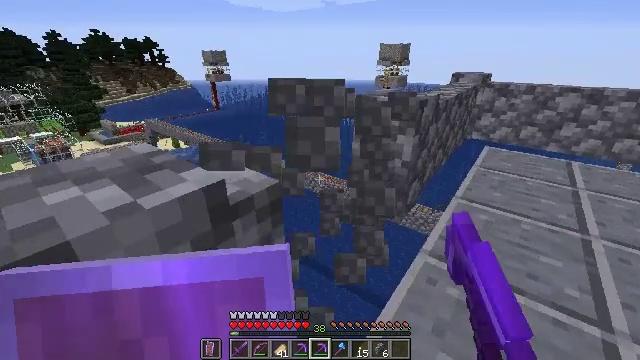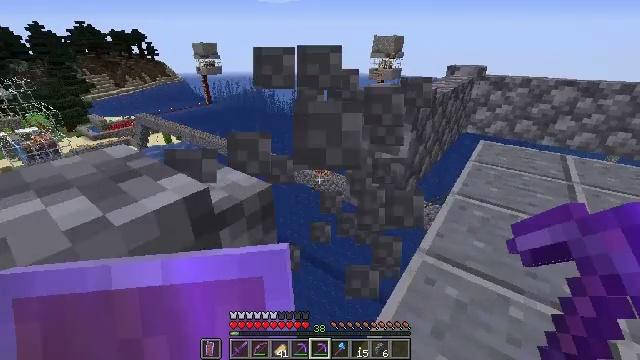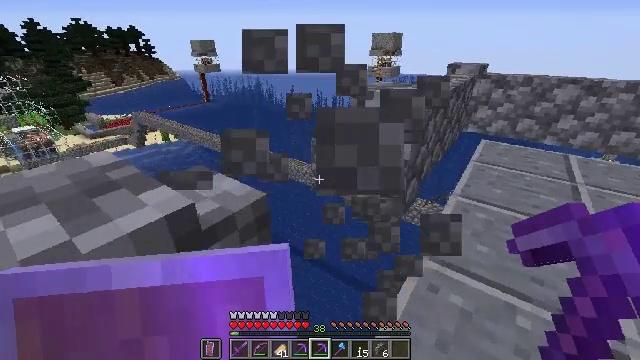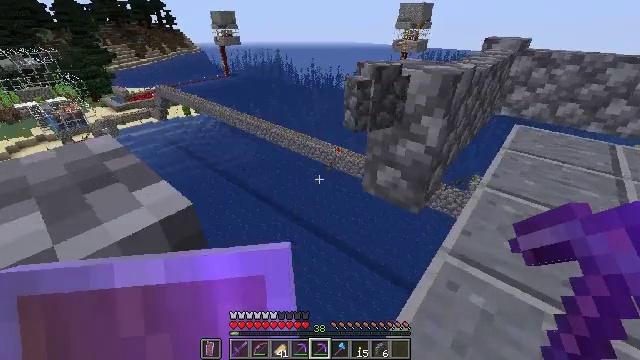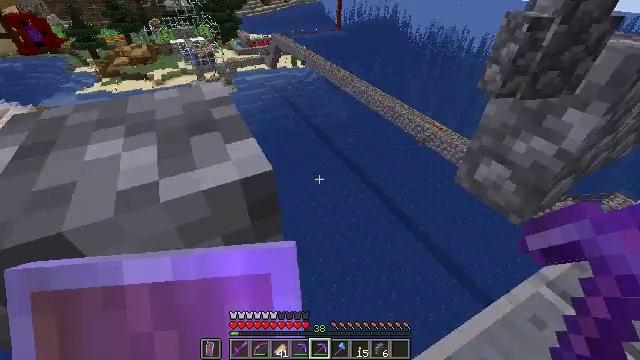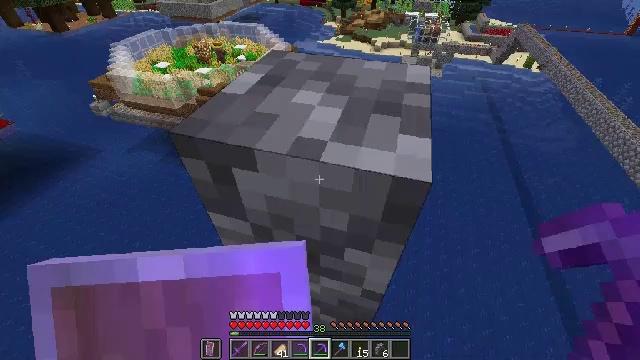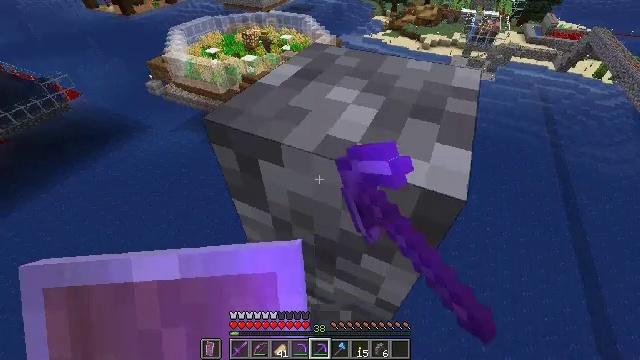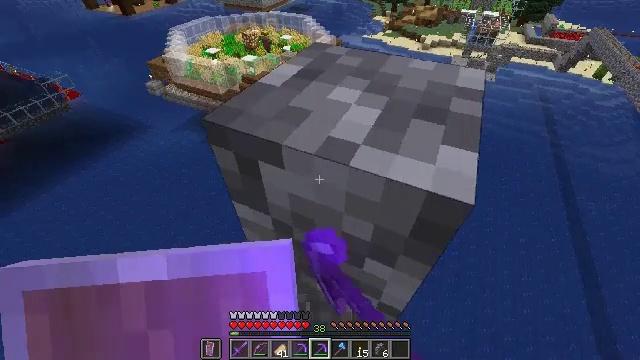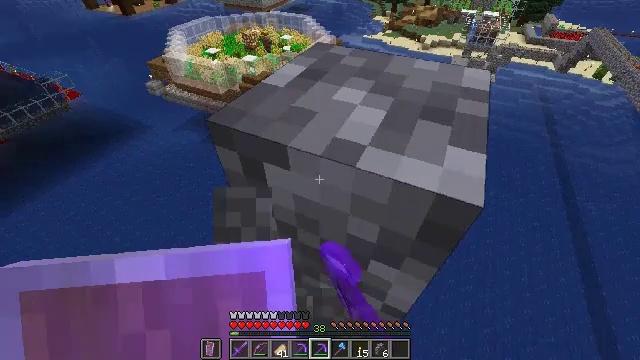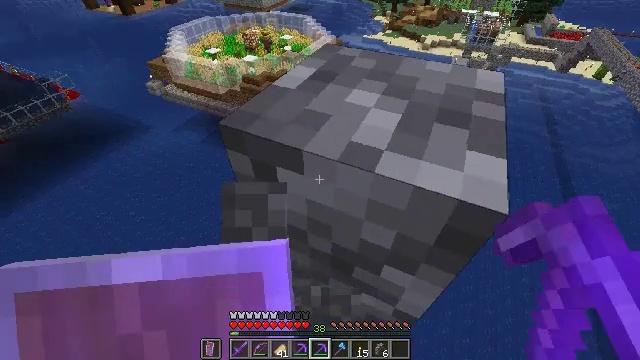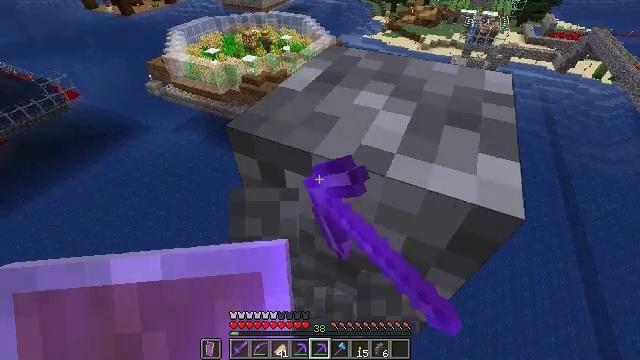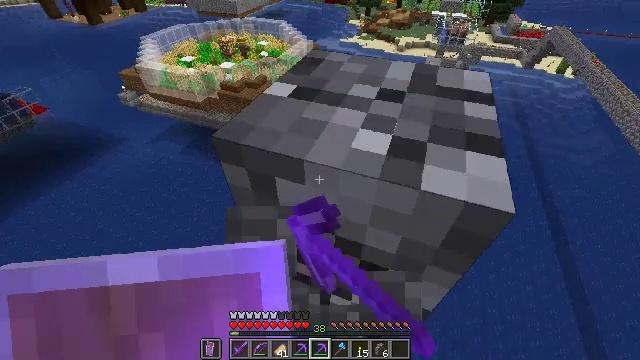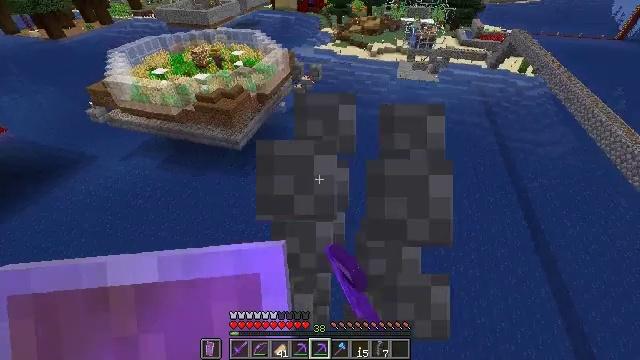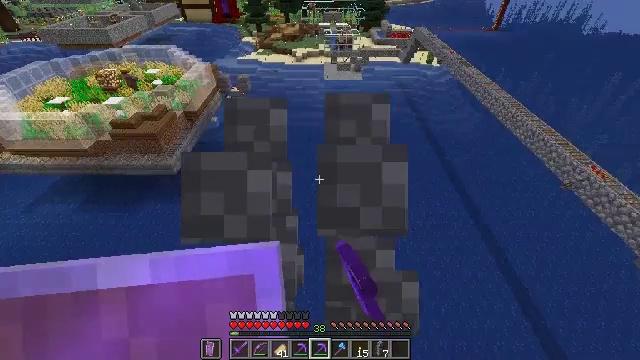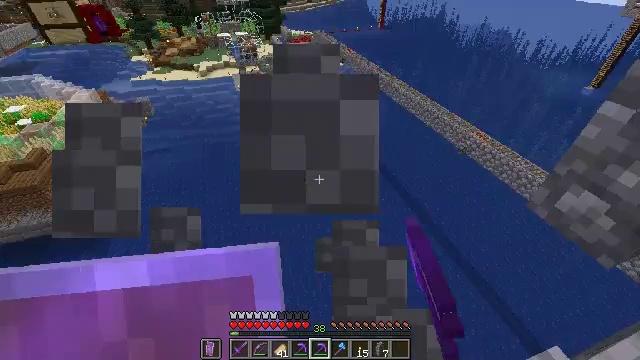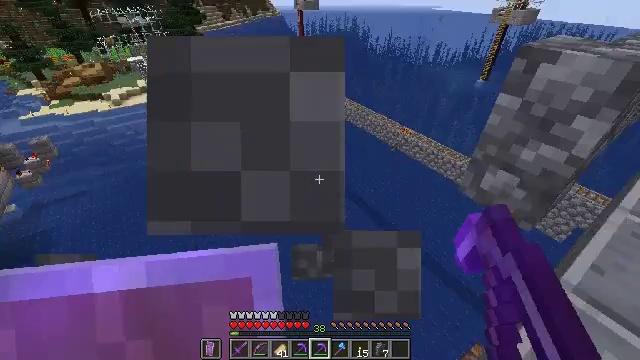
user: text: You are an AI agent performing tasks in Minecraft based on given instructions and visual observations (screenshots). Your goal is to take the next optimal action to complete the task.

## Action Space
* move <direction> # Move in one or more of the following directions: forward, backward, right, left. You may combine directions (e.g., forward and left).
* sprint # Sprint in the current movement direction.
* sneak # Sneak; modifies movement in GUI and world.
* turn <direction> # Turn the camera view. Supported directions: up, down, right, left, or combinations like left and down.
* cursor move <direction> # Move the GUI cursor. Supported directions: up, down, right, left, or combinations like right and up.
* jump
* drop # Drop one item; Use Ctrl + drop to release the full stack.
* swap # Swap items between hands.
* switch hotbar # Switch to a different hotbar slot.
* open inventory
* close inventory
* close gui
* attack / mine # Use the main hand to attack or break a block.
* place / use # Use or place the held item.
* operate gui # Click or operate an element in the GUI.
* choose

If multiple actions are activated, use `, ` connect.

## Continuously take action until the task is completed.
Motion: motion action
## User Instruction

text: Gather cobblestone wall segments.
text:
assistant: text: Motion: move forward, sneak, turn right and down, attack / mine
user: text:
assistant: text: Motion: move forward, sneak, attack / mine
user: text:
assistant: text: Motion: move forward, sneak, turn left and down, attack / mine
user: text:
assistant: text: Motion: move forward, sneak, turn left and down, attack / mine
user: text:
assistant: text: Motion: move forward, sneak, turn left and down, attack / mine
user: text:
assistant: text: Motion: move forward, sneak, turn left and down, attack / mine
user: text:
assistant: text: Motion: move forward, sneak, attack / mine
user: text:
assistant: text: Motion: move forward, sneak, attack / mine
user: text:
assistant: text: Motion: move forward, sneak, attack / mine
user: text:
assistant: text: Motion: move forward, sneak, attack / mine
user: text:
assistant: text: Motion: move forward, sneak, turn right, attack / mine
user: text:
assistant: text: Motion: move forward, sneak, turn right and up, attack / mine
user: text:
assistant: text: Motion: move forward, sneak, turn right and up, attack / mine
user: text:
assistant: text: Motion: move forward, sneak, turn right and up, attack / mine
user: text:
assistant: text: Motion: move forward, sneak, turn right and up, attack / mine
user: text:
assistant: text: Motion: move forward, sneak, turn right and up, attack / mine
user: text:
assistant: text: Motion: move forward, sneak, attack / mine
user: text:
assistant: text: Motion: move forward, sneak, attack / mine
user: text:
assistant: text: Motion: move forward and move right, sneak, turn right and up, attack / mine
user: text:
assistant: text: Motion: move forward and move right, sneak, turn right and up, attack / mine
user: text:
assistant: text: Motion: move forward and move right, sneak, turn right and up, attack / mine
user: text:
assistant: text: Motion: move forward and move right, sneak, turn right and up, attack / mine
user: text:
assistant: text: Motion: move forward and move right, sneak, turn right and up, attack / mine
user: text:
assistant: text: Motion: move forward and move right, sneak, turn right and up, attack / mine
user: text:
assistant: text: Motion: move forward and move right, sneak, turn right and up, attack / mine
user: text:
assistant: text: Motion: move forward and move right, sneak, turn right, attack / mine
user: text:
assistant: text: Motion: move forward and move right, sneak, attack / mine
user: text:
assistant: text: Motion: move forward and move right, sneak, attack / mine
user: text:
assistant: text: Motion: move forward, sneak, turn left, attack / mine
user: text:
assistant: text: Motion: move forward, sneak, turn left, attack / mine